Question: I have a photo upload script. In general everything is similar to general concepts. Also it is similar to Facebook's profile image logic. Differently I set user's profile picture by latest uploaded image. More clearly;
Steps:
1. user uploads profile picture
2. he/she can see the picture in some criteria comes from Mysql : ORDER BY add_date DESC so newest picture can fetched by php
3. Also I have a delete image button. If I use Mysql's DELETE keyword because of ORDER BY DESC newest picture is changing.
4. How can I set default picture after I click delete image button
---

as you can see from picture user 5 has added 3 different images in three different time.
mysql query is : 'SELECT path FROM profile_image WHERE user_id = ".$_SESSION['SES_USER_ID']." ORDER BY add_date DESC;"' showing picture to user and for fetching. earliest date is user's active profile image. (June 28 )
if I delete June 28, June 27's photo will be active profile image, not the default profile image.
How can I set default image?
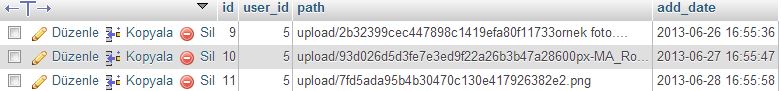
Answer: If user clicks the remove profile pic( wishes to have the default pic) ,